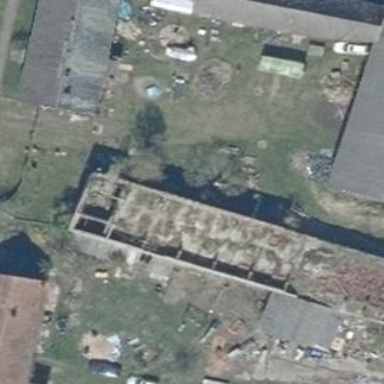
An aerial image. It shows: Ruins of building.